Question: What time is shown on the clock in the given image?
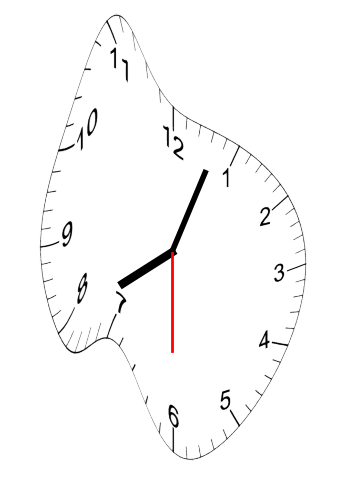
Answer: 08:03:30